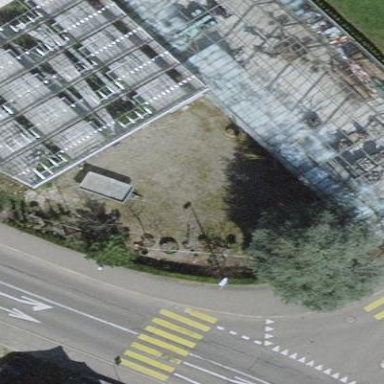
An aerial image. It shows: Area dedicated to greenhouse horticulture.